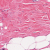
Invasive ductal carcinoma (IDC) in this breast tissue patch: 0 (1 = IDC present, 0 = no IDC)